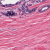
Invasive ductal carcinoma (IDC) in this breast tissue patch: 1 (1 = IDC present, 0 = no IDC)